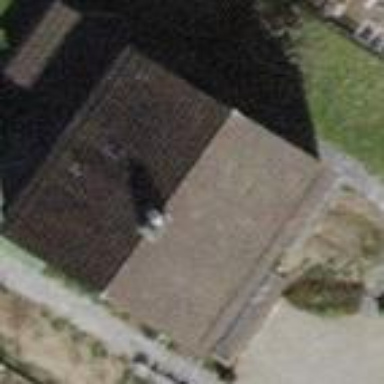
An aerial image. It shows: Building with tiled roof.